Interaction volume radius: 5 \u00c5
Interaction volume height: 25 \u00c5
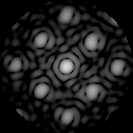
Disorder parameter: 0.2227